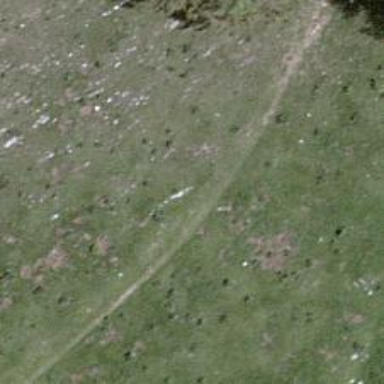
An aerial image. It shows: Path.